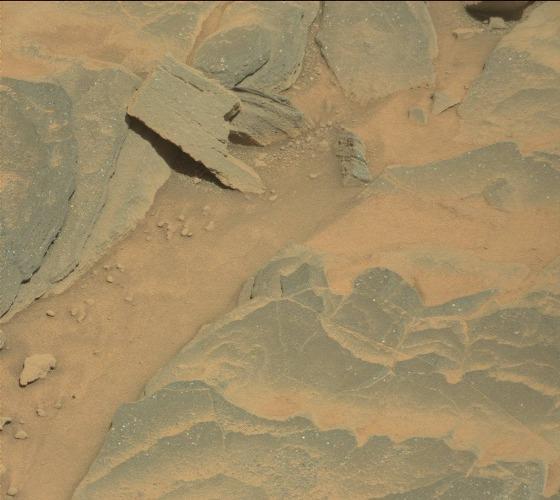
Terrain classes present: Bedrock, Gravel / Sand / Soil, Rock, Shadow